Aerial crown-view tile of a tropical tree (Barro Colorado Island, Panama), acquired 20250616:
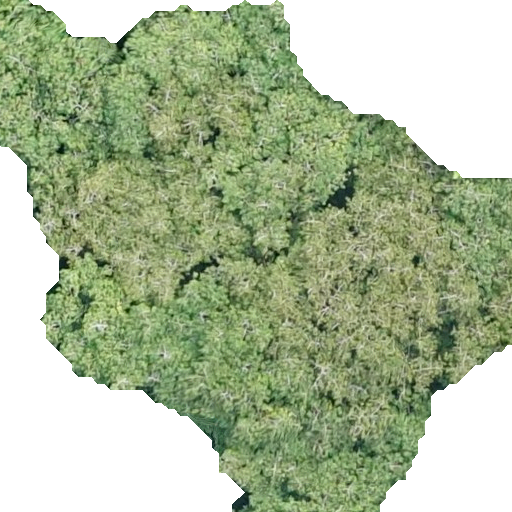
Species: Virola surinamensis
GBIF accepted scientific name: Virola surinamensis
Crown area: 285.796 m²